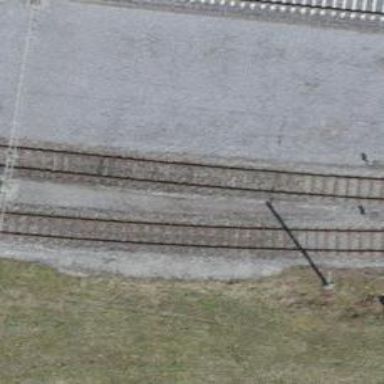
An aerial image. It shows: Single-track electrified railway siding with contact line.